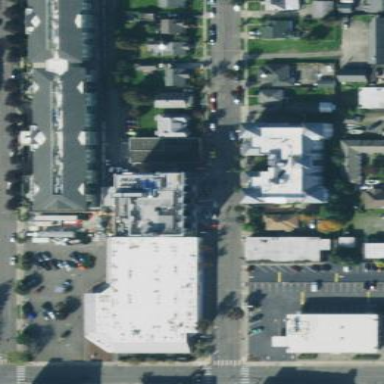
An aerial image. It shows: Commercial area.